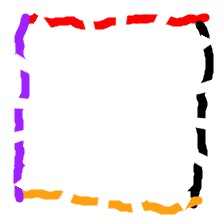
Shape: square